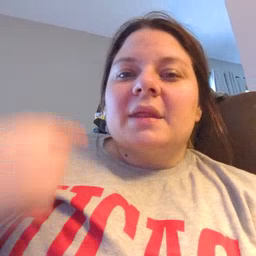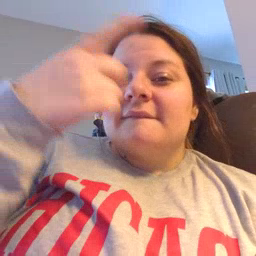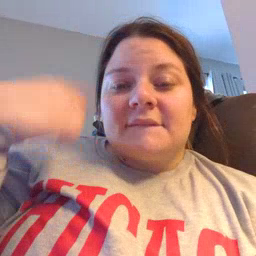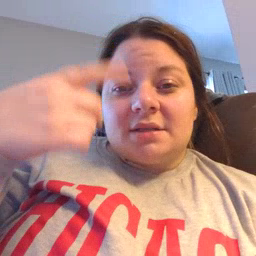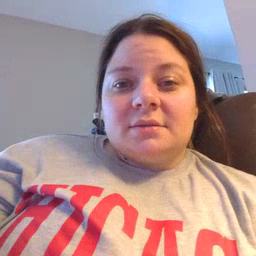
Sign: face